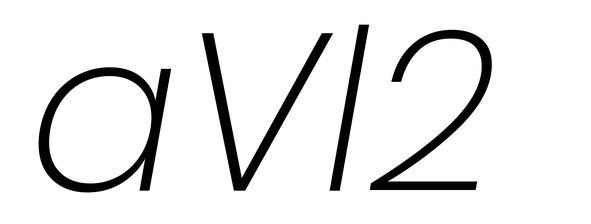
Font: Poppins-ExtraLightItalic